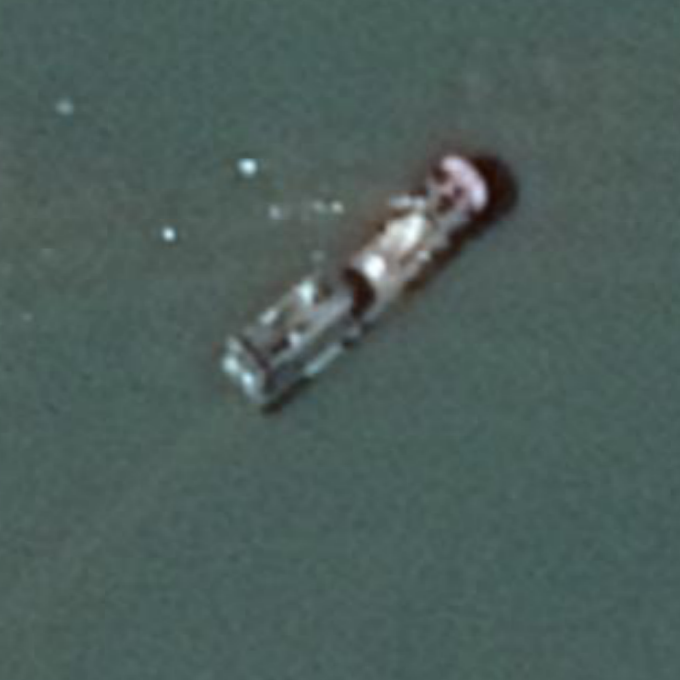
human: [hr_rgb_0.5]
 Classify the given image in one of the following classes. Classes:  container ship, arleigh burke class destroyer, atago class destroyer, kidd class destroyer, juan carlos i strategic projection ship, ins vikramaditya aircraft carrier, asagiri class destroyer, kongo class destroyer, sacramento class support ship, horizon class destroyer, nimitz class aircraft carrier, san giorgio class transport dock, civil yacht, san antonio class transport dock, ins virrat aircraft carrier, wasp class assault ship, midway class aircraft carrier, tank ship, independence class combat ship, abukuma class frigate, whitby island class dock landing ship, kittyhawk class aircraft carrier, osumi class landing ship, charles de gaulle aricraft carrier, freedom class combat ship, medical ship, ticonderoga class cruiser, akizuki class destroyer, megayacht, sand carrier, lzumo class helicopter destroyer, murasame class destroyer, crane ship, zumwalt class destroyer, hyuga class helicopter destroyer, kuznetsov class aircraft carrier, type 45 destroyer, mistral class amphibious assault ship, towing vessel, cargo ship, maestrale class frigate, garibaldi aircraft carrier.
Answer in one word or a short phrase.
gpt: Cargo ship